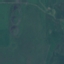
Label: Pasture